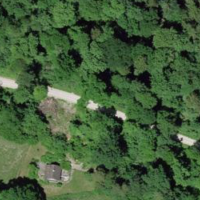
EUNIS habitat code: 44
Species observed at this site:
Poecile palustris
Corvus corone
Cyanistes caeruleus
Parus major
Troglodytes troglodytes
Erithacus rubecula
Dendrocopos major
Pica pica
Garrulus glandarius
Buteo buteo
Cotinus coggygria